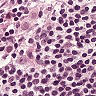
Metastatic tissue present: no